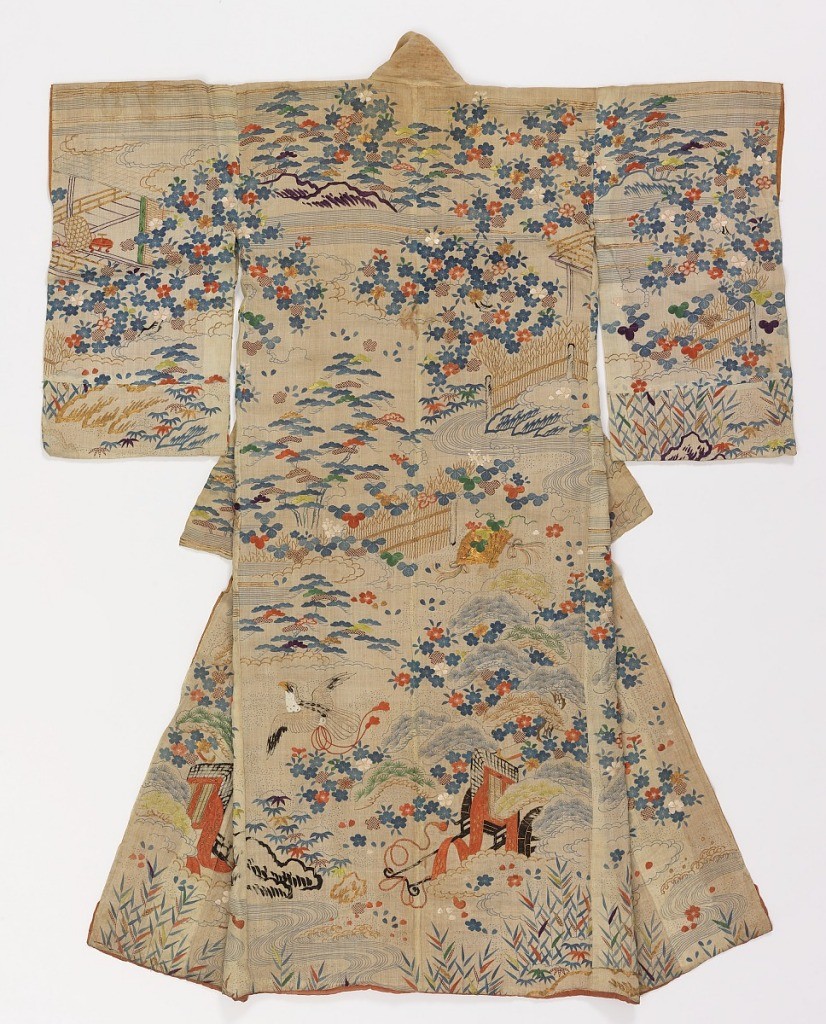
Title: Kimono
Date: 19th century
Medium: silk and gilded paper thread embroidery on cotton foundation Technique: stencil-printed and embroidered in satin and couching stitches
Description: White "grass cloth" kimono, printed in blue and brown ink and embroidered in colored silks and  metallic yarns with pine trees, bamboo, plum blossoms, clouds, a stream crossed by a bridge, birds, etc. Lined in silk.